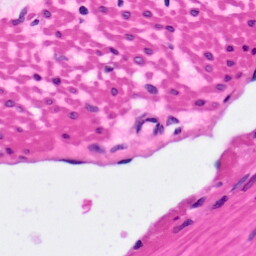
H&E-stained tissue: Pancreatic